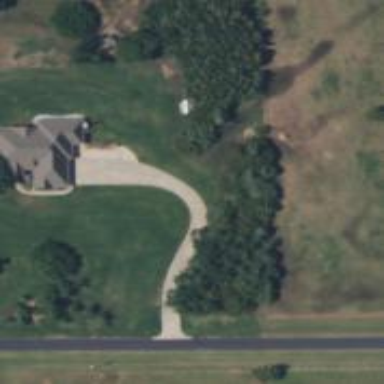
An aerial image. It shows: Driveway.